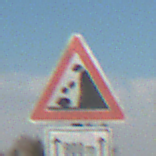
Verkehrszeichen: SteinschlagRechts
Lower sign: LaengeEinerStrecke1
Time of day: MorningAfternoon
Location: Outdoor (Nature)
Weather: Clear
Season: NotSpecified
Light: Natural